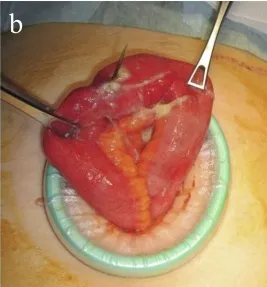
Intraoperative photograph and macroscopic findings in Case 1. . (b) The perforation site was exteriorized via mini-laparotomy.
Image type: medical_photograph (other_medical_photograph)